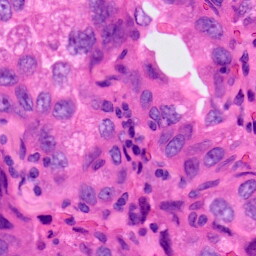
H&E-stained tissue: Lung